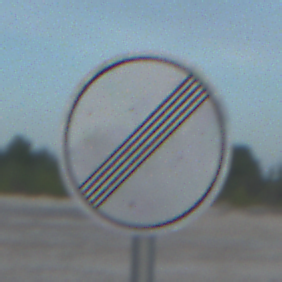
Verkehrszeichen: EndeSaemtlicherBegrenzungen
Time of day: SunriseSunset
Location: Outdoor (Beach)
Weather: PartlyCloudy
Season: NotSpecified
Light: Natural